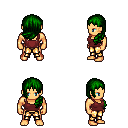
a pixel art fantasy rpg character, male body template, human, tanned skin, maroon pirate shirt, gold greaves, green left-swept hairstyle, four views (front, back, left, right), 2x2 character sprite sheet, small pixel art, hard edges, no anti-aliasing